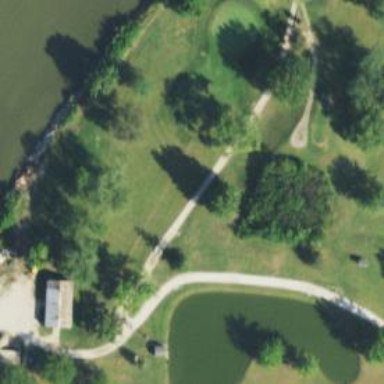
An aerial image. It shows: Path used for both walking and golf.